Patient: sex M, age 58
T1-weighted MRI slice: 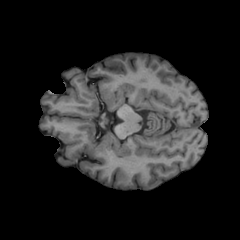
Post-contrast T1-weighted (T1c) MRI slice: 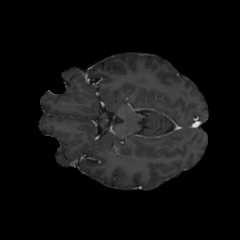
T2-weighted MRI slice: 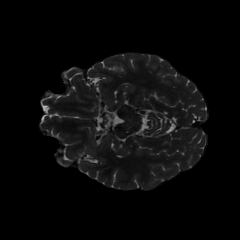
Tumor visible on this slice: no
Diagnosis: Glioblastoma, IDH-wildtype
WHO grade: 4